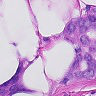
Metastatic tissue present: yes